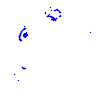
Particle: electron